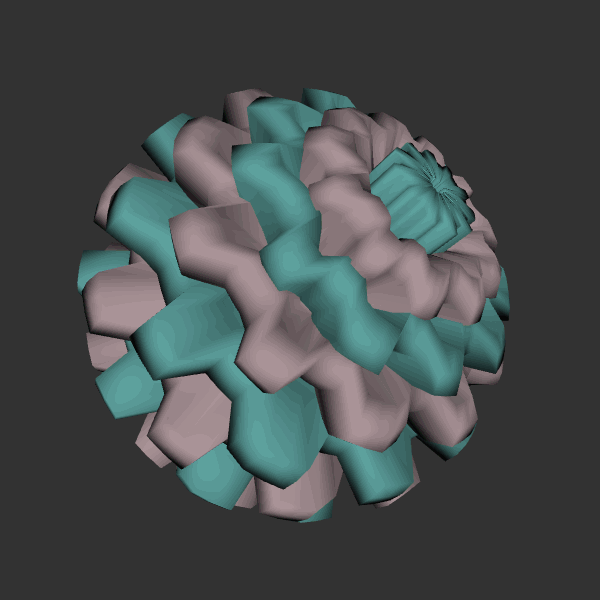
Background: dark